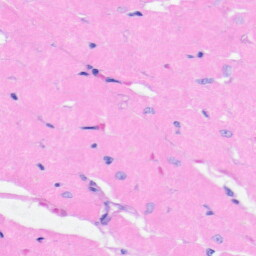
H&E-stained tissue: Heart